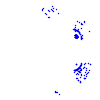
Particle: pion